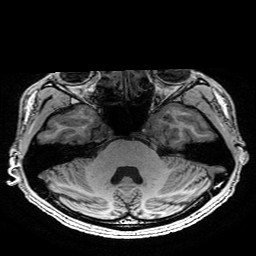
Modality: T1w
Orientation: coronal
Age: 22
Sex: male
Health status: healthy
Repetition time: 2.53 s
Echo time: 0.0034 s